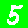
Digit: 5